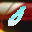
Label: 0